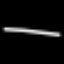
Label: line